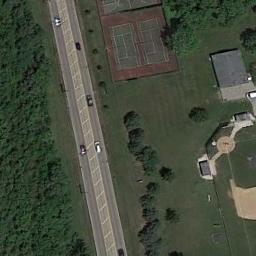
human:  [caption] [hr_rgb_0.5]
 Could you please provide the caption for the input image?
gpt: There are many cars on the road beside the tennis courts .

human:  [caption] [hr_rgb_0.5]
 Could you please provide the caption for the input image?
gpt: The tennis court is on the grass next to some trees .

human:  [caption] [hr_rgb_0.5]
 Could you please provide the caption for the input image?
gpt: There is a road distance between the tennis court on the lawn and the woods .

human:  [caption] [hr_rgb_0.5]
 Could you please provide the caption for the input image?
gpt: There are two green tennis courts in the middle of the grass .

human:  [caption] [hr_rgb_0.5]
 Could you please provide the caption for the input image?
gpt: The tennis courts are on a green meadow by the roadside .